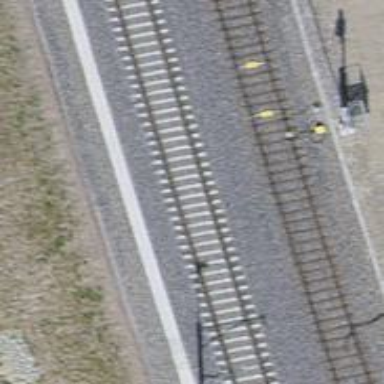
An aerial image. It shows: Siding railway line with electrified contact line for the trains.